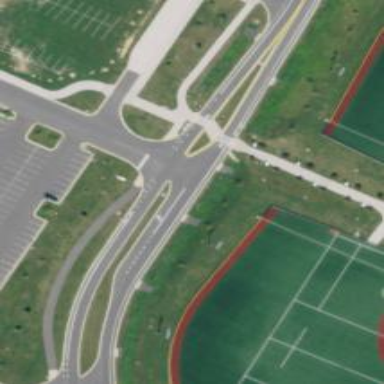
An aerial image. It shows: Asphalt path with unmarked crossings.